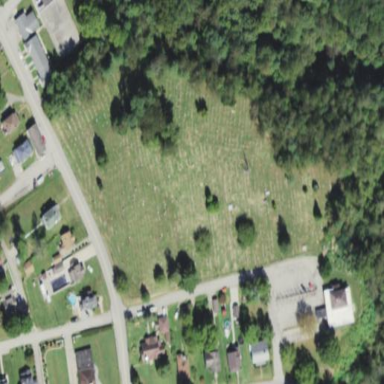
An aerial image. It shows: Grave yard.